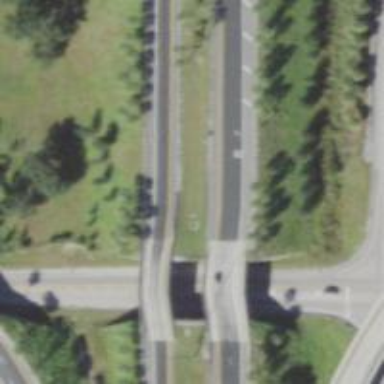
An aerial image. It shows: Motorway link with asphalt surface. The junction type is trumpet.